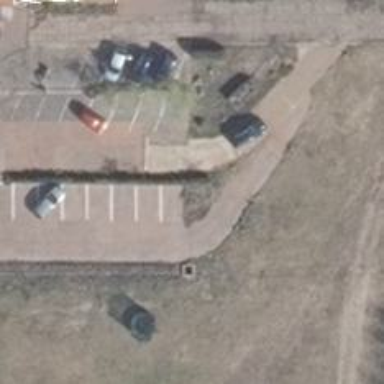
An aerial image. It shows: Parking aisle designated as service road.